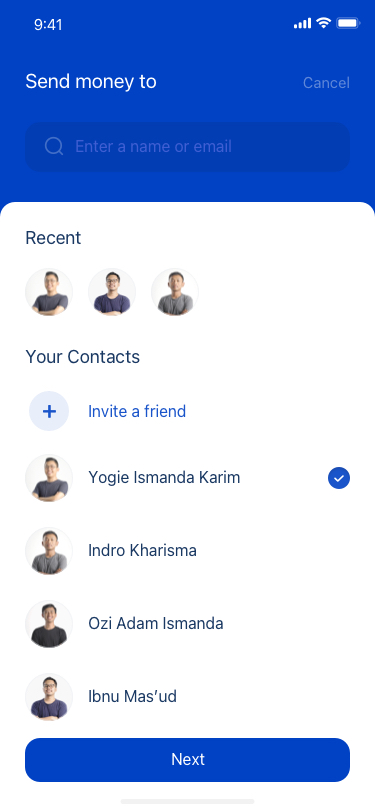
Text in this UI design:
Send money to
Cancel
Enter a name or email
Recent
Your Contacts
Yogie Ismanda Karim
Indro Kharisma
Ibnu Mas’ud
Ozi Adam Ismanda
Invite a friend